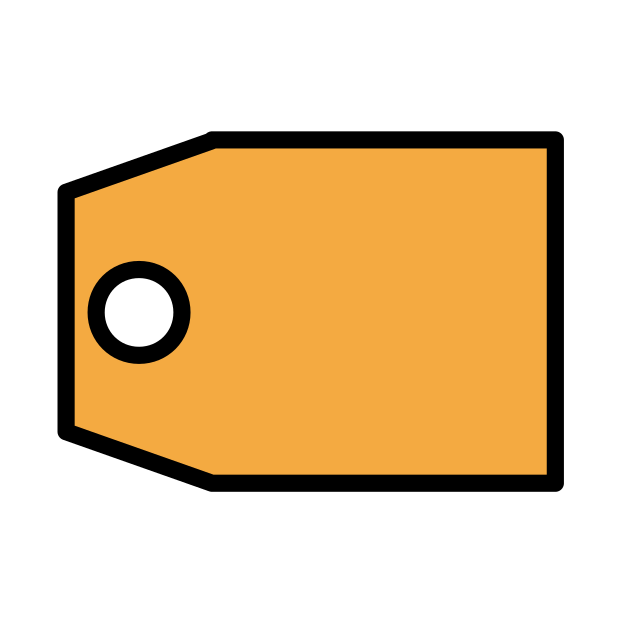
label